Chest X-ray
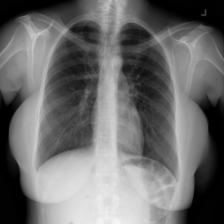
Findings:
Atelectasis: negative
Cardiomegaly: negative
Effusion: negative
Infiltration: positive
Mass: negative
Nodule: negative
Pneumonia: negative
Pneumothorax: negative
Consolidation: negative
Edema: negative
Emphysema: negative
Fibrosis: negative
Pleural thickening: negative
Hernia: negative